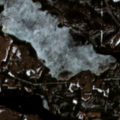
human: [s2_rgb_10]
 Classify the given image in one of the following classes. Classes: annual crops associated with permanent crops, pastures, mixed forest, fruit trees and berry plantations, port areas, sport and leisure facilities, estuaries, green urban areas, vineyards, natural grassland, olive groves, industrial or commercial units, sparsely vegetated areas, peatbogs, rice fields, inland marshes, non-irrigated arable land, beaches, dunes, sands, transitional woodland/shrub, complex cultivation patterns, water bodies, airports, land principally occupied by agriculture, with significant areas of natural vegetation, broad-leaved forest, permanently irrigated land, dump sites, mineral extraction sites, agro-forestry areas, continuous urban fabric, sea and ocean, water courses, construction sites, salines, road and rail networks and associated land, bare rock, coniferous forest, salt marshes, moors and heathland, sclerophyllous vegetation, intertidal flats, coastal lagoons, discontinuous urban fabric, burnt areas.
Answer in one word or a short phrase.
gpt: land principally occupied by agriculture, with significant areas of natural vegetation, coniferous forest, mixed forest, transitional woodland/shrub, water courses, water bodies